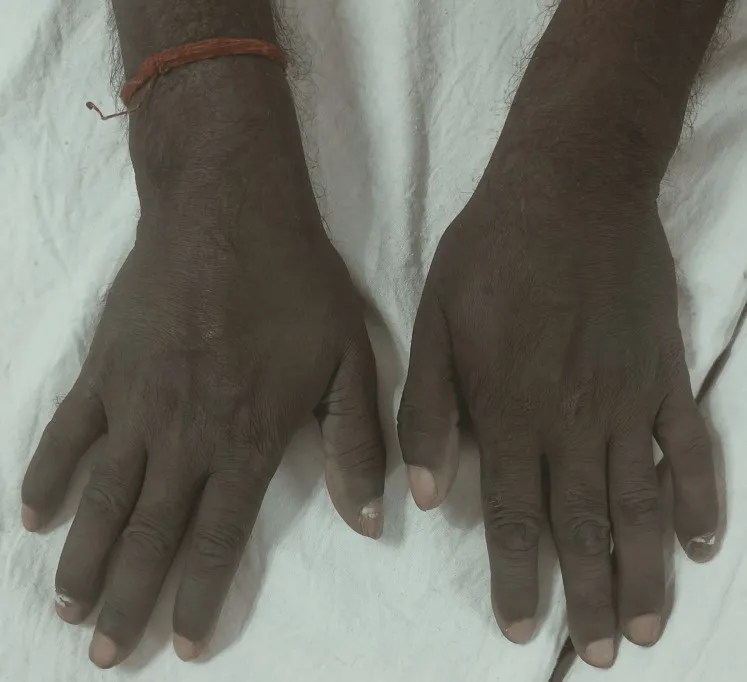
Two weeks after complete cessation of desvenlafaxine.
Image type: medical_photograph (other_medical_photograph)